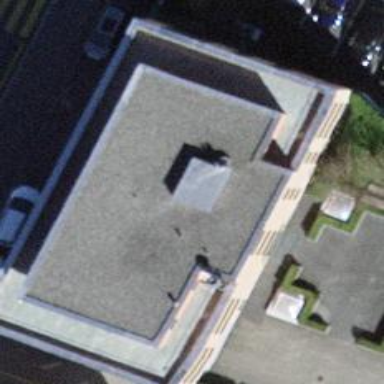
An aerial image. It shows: Commercial building.